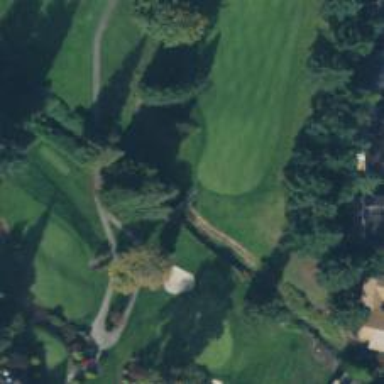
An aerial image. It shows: Path bridge with view of golf course.